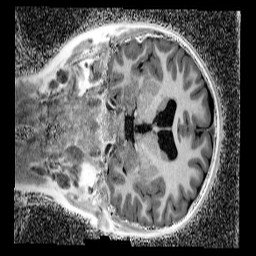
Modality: UNIT1_denoised
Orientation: coronal
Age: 9
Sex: female
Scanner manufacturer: siemens
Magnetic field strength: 3 T
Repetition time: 4 s
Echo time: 0.00299 s